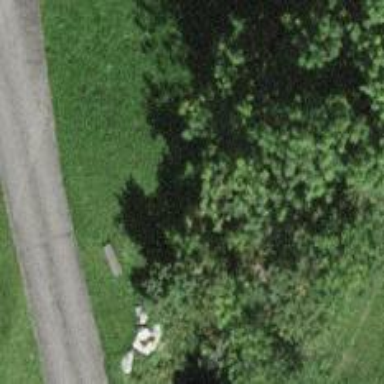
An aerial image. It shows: Bench for seating.